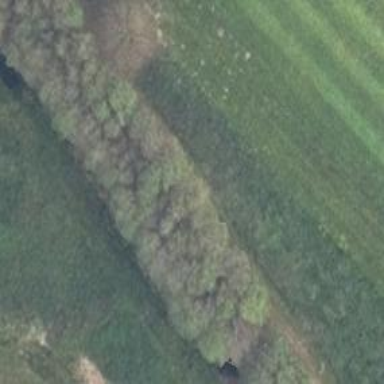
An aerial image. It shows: Row of deciduous broadleaved trees.